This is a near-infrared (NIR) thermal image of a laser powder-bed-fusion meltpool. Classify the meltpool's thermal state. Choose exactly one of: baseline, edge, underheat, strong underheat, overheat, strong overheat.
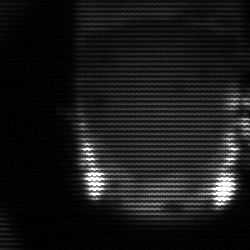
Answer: baseline